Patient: sex F, age 71
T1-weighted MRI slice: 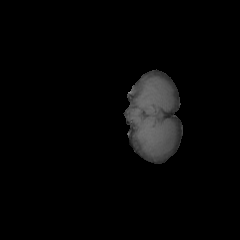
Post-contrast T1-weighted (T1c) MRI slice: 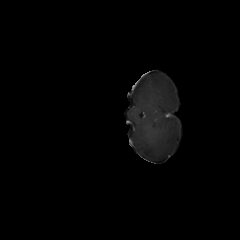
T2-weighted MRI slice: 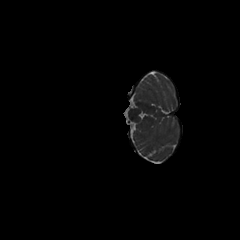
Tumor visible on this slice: no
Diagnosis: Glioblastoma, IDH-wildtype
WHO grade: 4